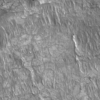
Label: not_dusty